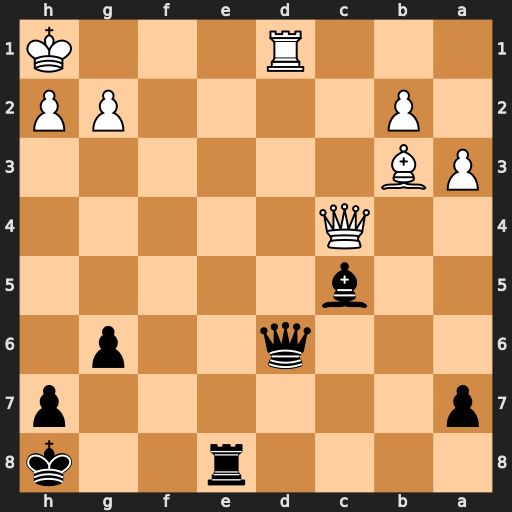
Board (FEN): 4r2k/p6p/3q2p1/2b5/2Q5/PB6/1P4PP/3R3K
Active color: b
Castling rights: -
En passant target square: -
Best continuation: Qxd1+ Bxd1 Re1+ Qf1 Rxf1#